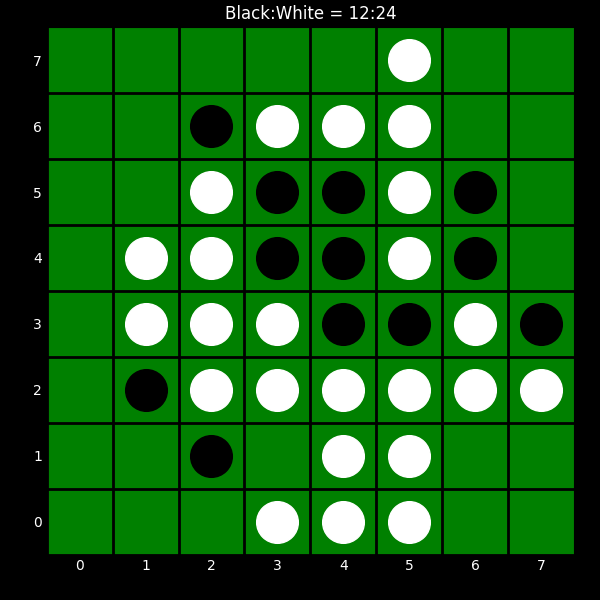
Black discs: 12
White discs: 24